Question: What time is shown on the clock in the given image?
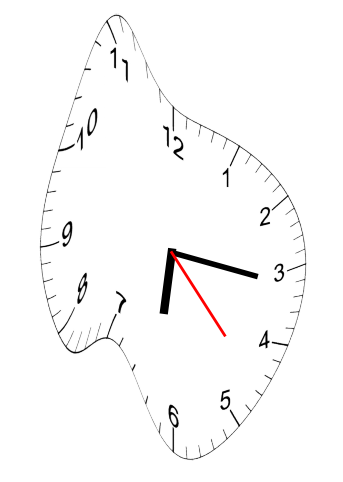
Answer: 06:16:23